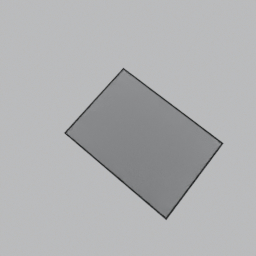
Label: decoration